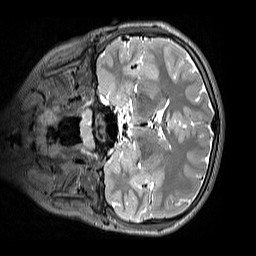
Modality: T2w
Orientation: coronal
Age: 11
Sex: female
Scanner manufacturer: siemens
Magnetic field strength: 3 T
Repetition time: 3.2 s
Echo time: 0.408 s